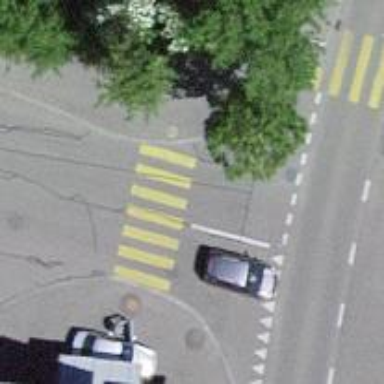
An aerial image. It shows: Marked road crossing.